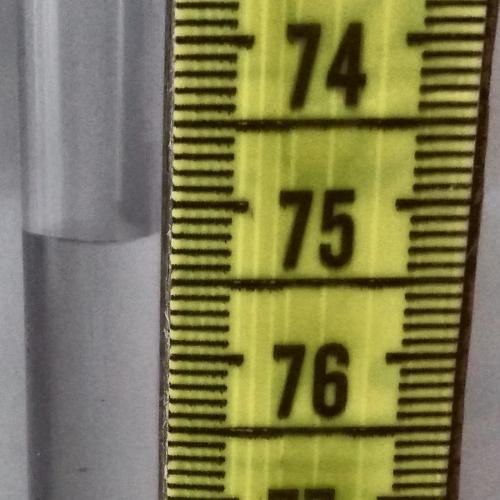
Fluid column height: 75.2 cm